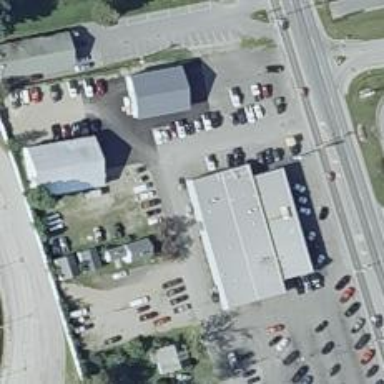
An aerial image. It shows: Building housing car shop.